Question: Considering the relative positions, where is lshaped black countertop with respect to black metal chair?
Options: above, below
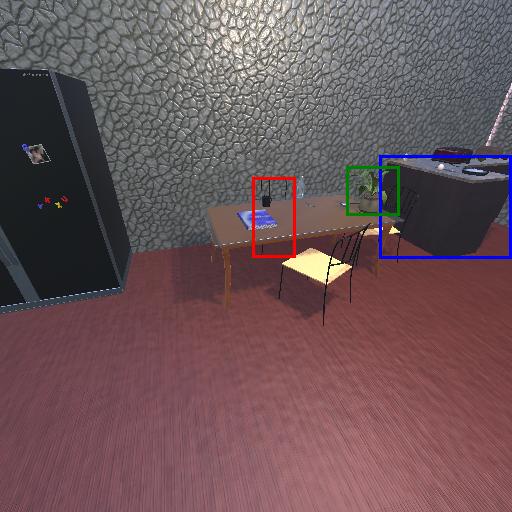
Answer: above